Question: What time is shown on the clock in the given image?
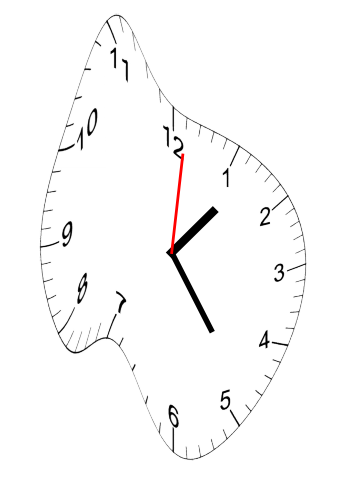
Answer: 01:24:01